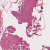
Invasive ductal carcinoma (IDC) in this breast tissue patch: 0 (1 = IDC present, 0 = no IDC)